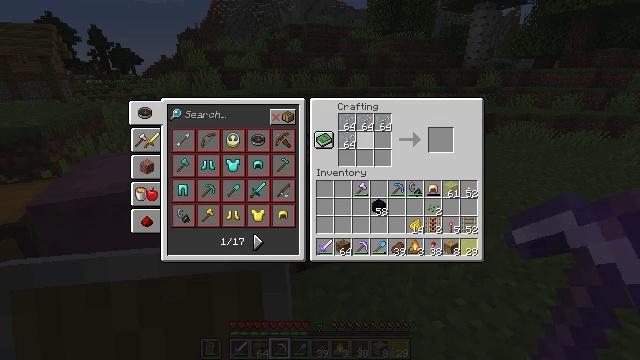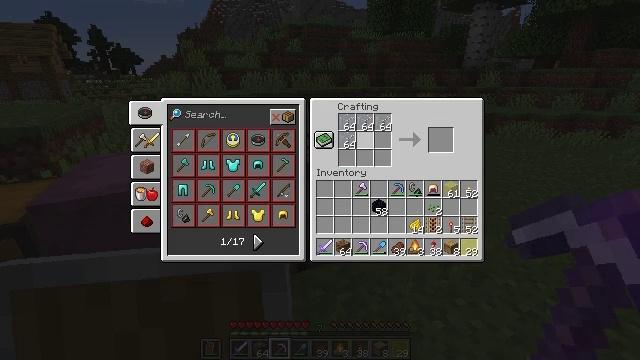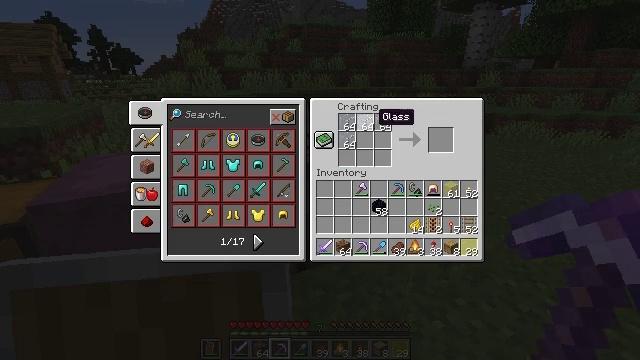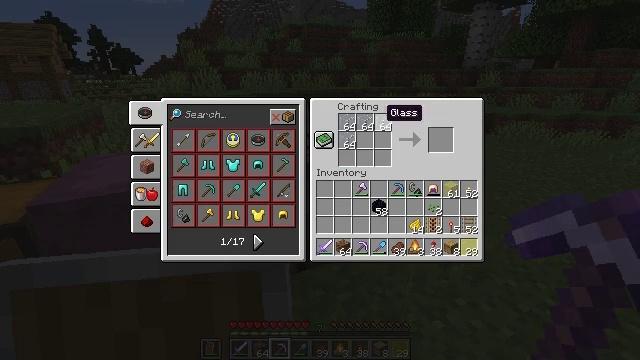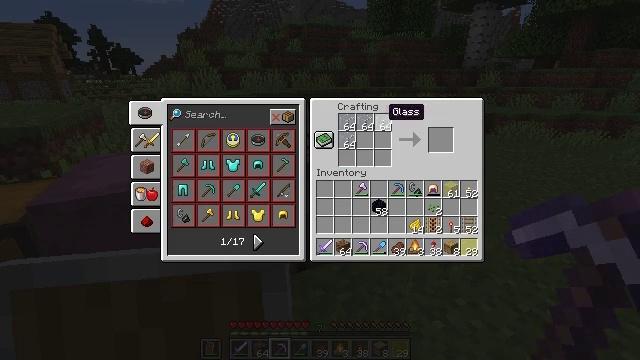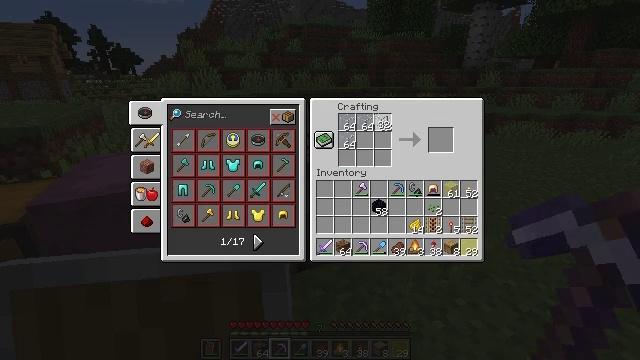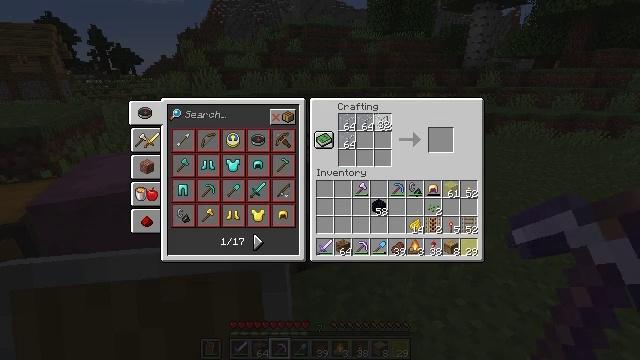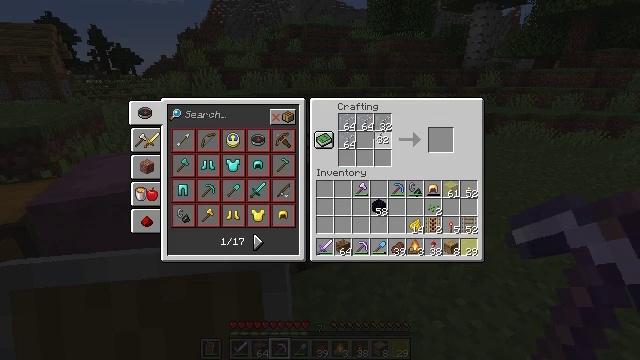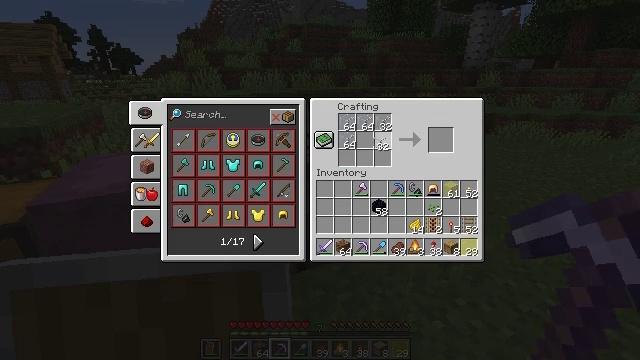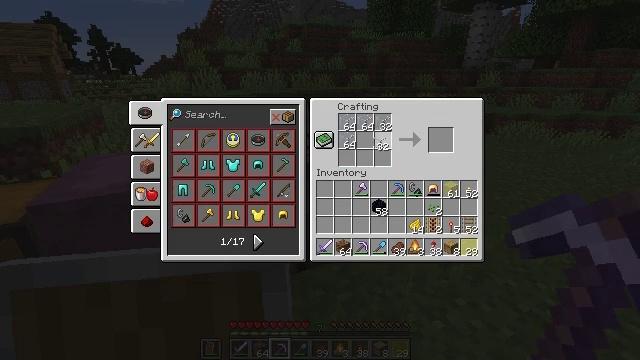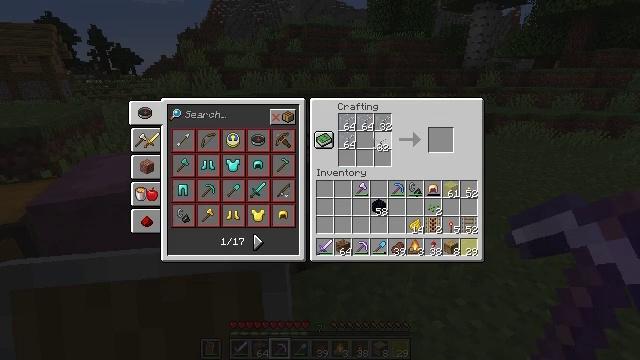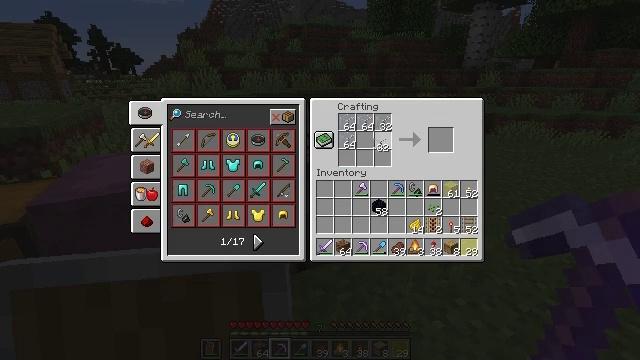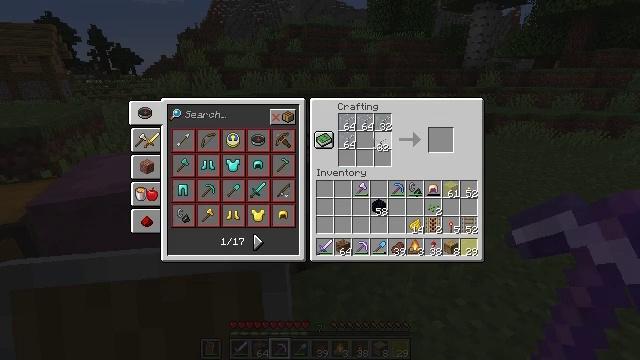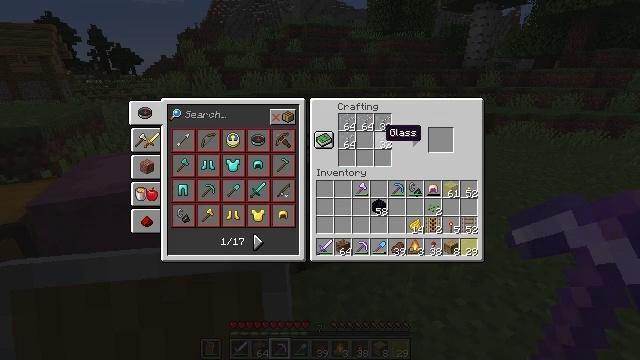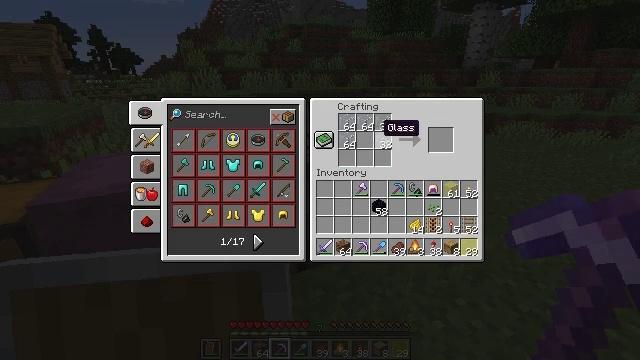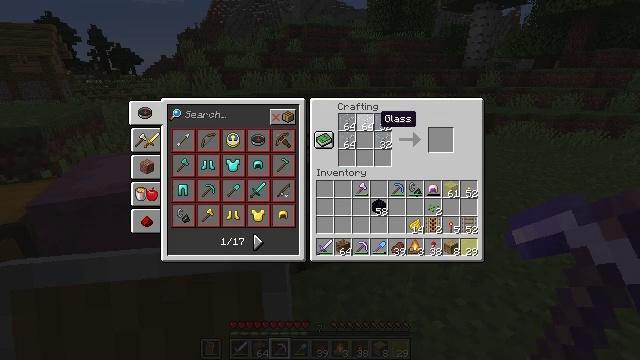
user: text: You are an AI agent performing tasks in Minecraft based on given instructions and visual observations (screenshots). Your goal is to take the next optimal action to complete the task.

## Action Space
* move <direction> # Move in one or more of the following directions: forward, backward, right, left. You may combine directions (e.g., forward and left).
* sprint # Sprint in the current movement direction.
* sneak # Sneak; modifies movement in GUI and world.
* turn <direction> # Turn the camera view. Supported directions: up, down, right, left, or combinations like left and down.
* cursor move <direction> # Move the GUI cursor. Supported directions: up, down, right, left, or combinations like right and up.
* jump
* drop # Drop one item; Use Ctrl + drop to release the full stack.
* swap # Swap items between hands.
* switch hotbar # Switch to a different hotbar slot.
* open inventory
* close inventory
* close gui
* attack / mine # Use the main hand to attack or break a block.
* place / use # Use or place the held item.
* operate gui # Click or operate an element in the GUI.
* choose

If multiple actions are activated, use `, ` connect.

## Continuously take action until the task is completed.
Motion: motion action
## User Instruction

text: Craft yellow stained glass.
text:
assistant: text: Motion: no_op
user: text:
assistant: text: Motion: no_op
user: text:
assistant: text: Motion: cursor move right
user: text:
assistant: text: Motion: no_op
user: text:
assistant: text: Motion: choose
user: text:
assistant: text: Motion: choose
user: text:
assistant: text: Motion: cursor move down, choose
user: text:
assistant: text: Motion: no_op
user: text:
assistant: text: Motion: no_op
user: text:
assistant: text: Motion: operate gui
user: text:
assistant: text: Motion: operate gui
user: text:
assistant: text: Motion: operate gui
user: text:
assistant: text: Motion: no_op
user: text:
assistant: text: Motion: no_op
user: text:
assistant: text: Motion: cursor move up
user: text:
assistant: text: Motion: no_op
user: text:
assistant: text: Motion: no_op
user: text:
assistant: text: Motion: no_op
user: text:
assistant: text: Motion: choose
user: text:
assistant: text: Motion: cursor move down, choose
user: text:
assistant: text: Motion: cursor move down
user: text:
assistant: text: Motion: no_op
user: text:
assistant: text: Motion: no_op
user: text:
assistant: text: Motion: no_op
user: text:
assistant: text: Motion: operate gui
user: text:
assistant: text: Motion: operate gui
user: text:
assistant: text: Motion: no_op
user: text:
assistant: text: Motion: no_op
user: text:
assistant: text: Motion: cursor move left
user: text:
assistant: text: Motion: cursor move left and up